Question: I'm trying to use the WhatsApi Official library to send a message via WhatsApp from a php file. I've moved in my Apache web server the library, in a folder call test, like this:

The file whatsapp.php is this one:
'''
<?php
require_once './src/whatsprot.class.php';
$username = "1XXXXXXXXX";
$password = "password";
$w = new WhatsProt($username, "0", "My Nickname", true); //Name your application by replacing "WhatsApp Messaging"
$w->connect();
$w->loginWithPassword($password);
$target = '1xxxxxxxxx'; //Target Phone,reciever phone
$message = 'This is my messagge';
$w->SendPresenceSubscription($target); //Let us first send presence to user
$w->sendMessage($target,$message ); // Send Message
echo "Message Sent Successfully";
?>
'''
I'm facing some problem with the library new WhatsProt(), which blocks all the code (may be sockets ?).
So my question is, how can I fix this problem ? If no, are there any other solution to send message from a pho script ?
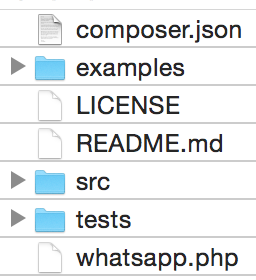
Answer: You can use below script to send message from whatsapp in 'PHP'.
<URL>
Configure the source code in 'Apache' and run 'examples/whatsapp.php' file.
You have change below configurations.
'''
//simple password to view this script
$config['webpassword'] = 'MakeUpPassword';
'''
and
'''
$config['YOURNAME'] = array(
'id' => 'e807f1fcf82d132f9bb018ca6738a19f',
'fromNumber' => '441234567890',
'nick' => "YOURNICKNAME",
'waPassword' => "EsdfsawS+/ffdskjsdhwebdgxbs=",
'email' => 'testemail@gmail.com',
'emailPassword' => 'gmailpassword'
);
'''
It's working for me..